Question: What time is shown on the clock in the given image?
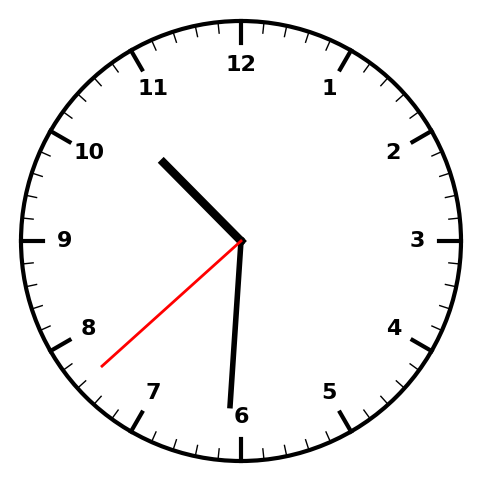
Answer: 10:30:38